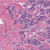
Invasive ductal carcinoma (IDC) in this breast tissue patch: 1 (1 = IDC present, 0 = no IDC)